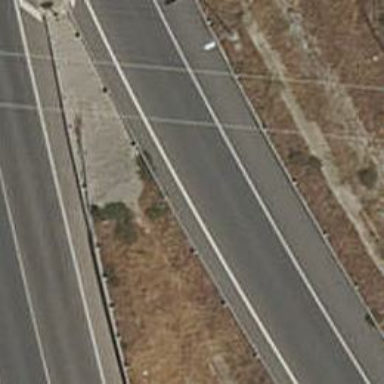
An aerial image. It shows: Guard rail.